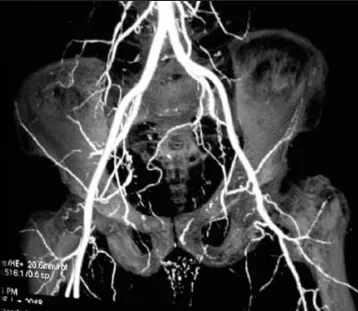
CT angiogram showing multiple areas of stenosis and occlusion in branches of internal iliac arteris bilaterally.
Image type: radiology (ct)